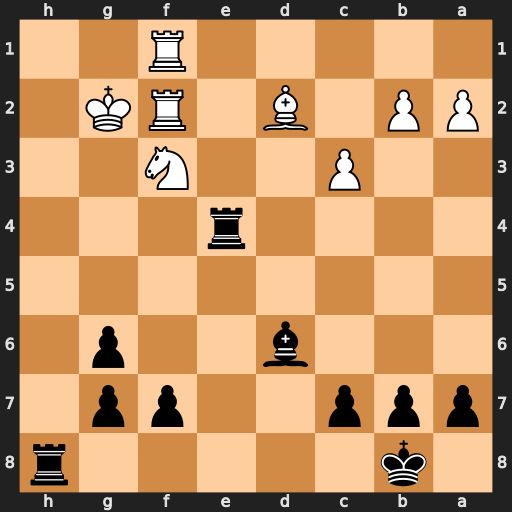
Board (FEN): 1k5r/ppp2pp1/3b2p1/8/4r3/2P2N2/PP1B1RK1/5R2
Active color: b
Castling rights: -
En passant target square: -
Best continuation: Rg4#